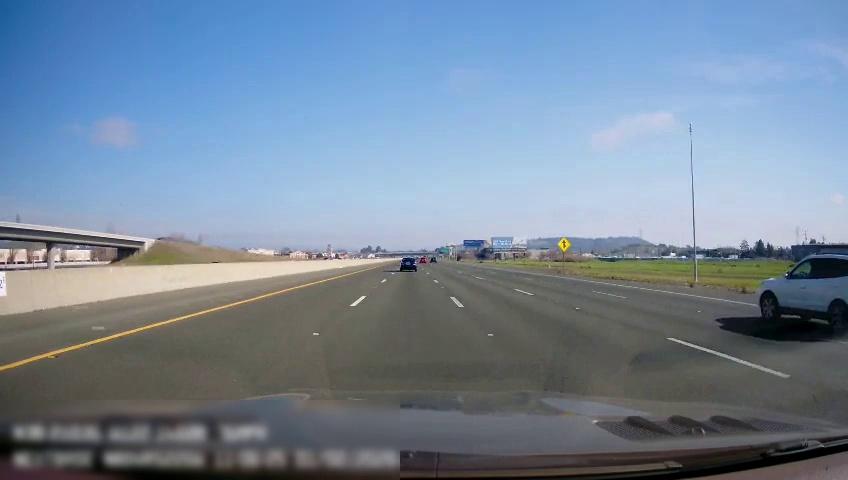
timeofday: Day
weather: Sunny
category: Drivable Space
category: Vehicles | Car
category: Vehicles | SUV
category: Lanes | Current Lane
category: Lanes | Alternate Lane
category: Lanes | Current Lane
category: Lanes | Alternate Lane
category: Lanes | Alternate Lane
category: Lanes | Alternate Lane
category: Traffic | Signs